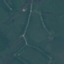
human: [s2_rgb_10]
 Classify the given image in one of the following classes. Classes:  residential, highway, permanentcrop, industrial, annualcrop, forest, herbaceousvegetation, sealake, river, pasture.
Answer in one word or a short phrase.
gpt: Pasture